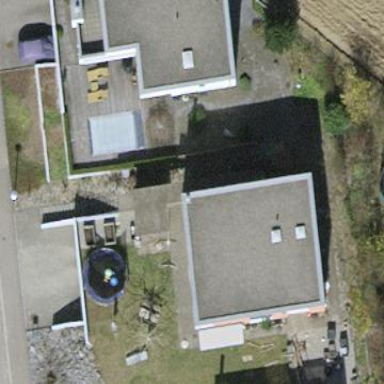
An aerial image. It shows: Building with flat roof.